Interaction volume radius: 10 \u00c5
Interaction volume height: 10 \u00c5
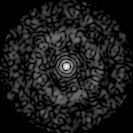
Disorder parameter: 0.7941